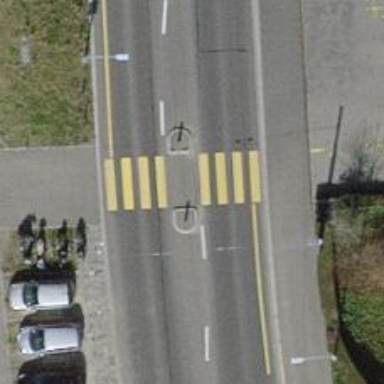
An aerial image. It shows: Uncontrolled road crossing with pedestrian island.